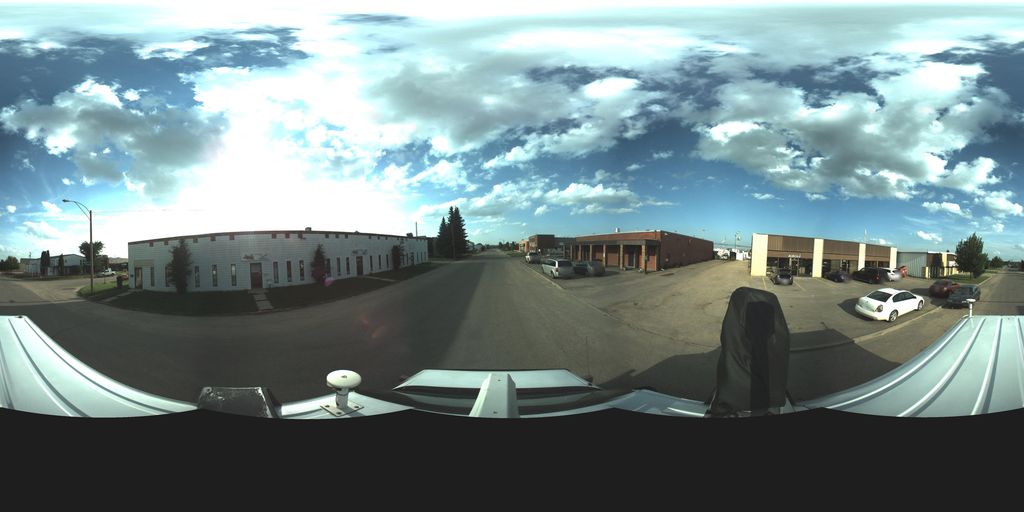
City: saskatoon